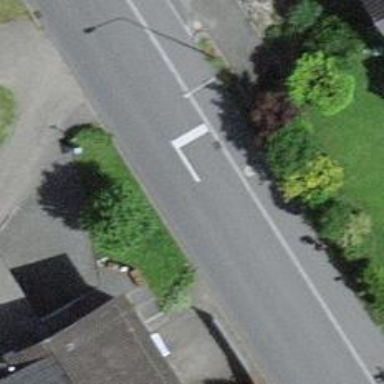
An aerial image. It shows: Road with traffic signals.